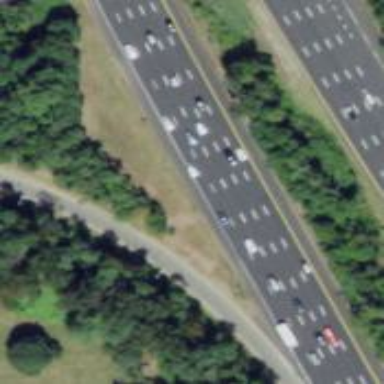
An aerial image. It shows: Urban freeway or expressway.